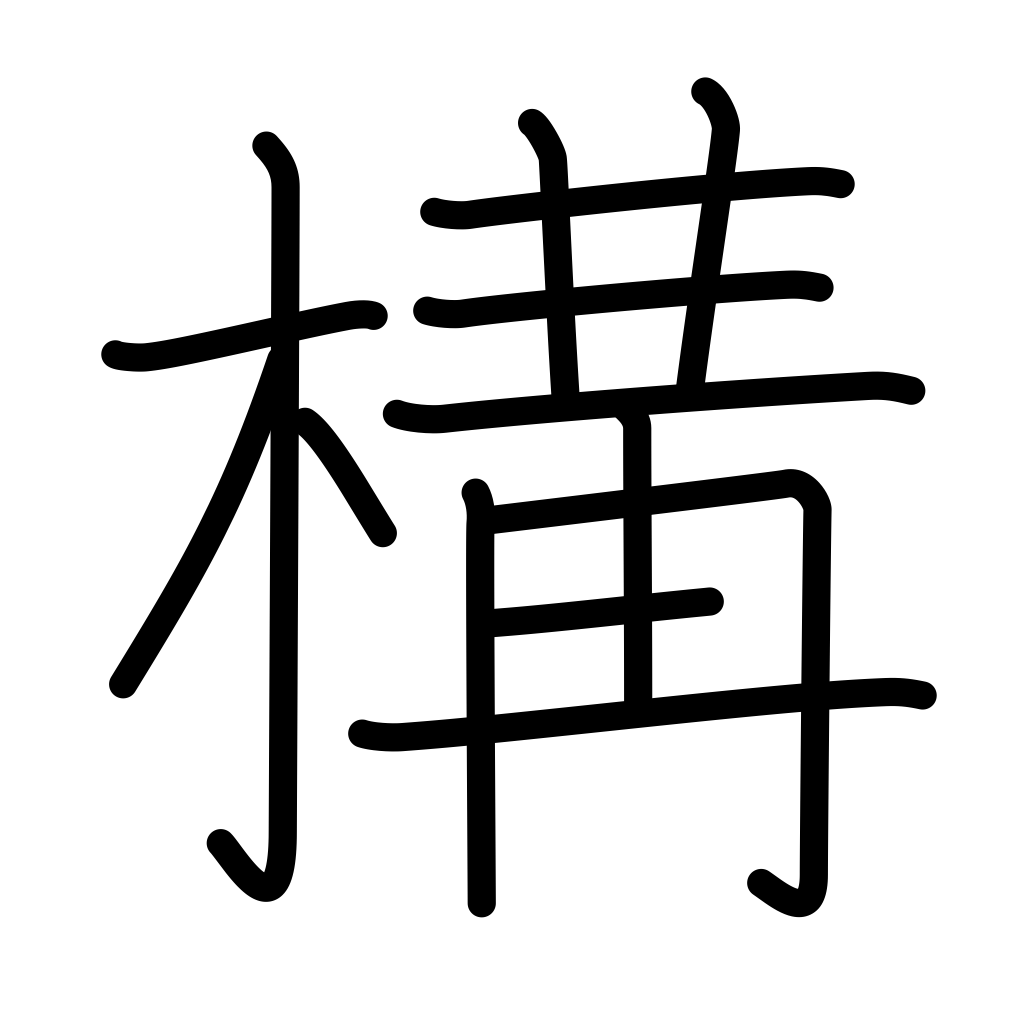
Meaning: posture, stance, appearance, build, set up